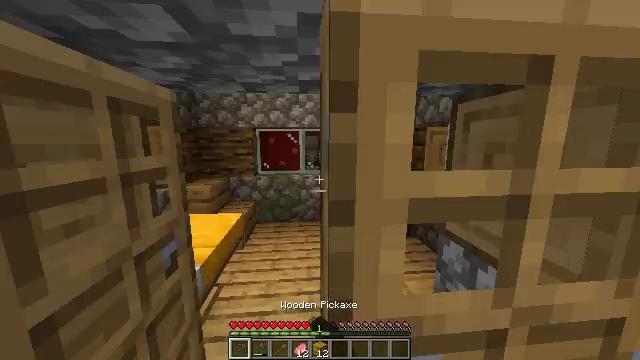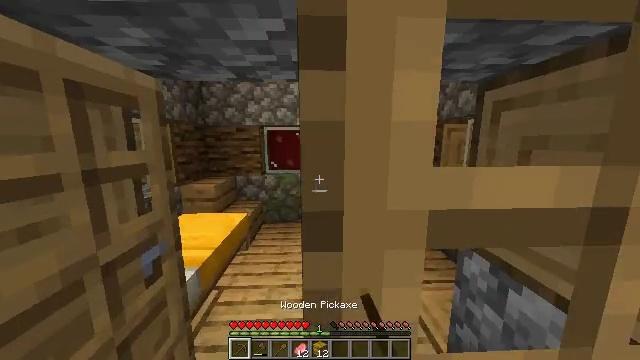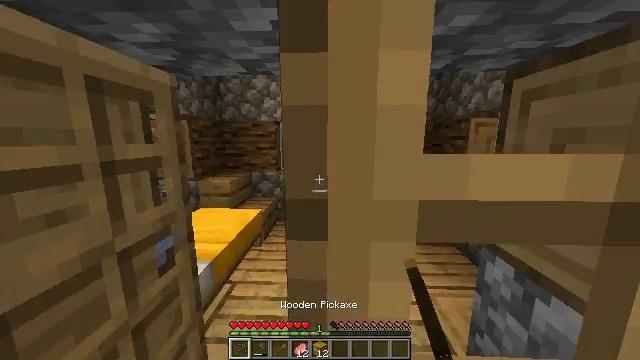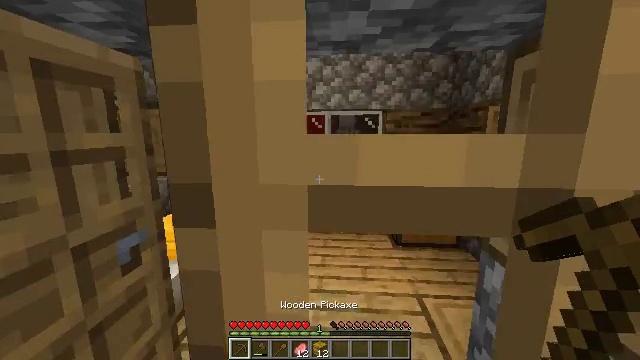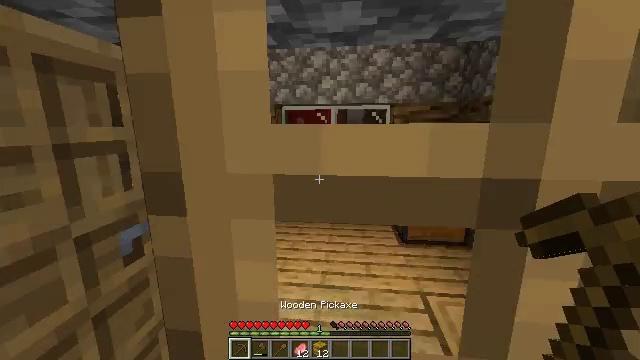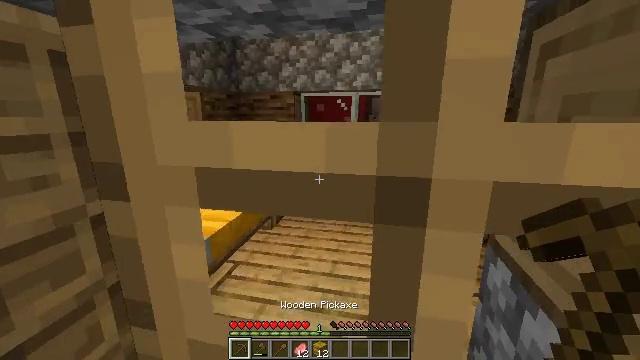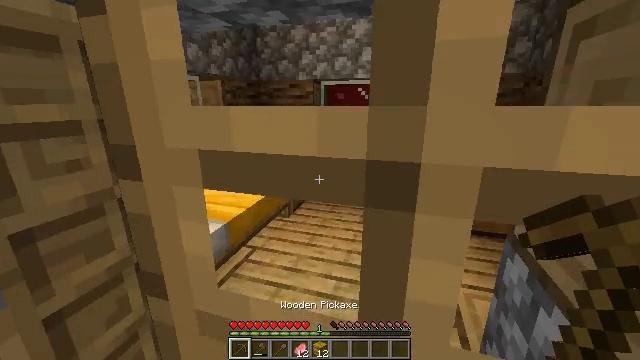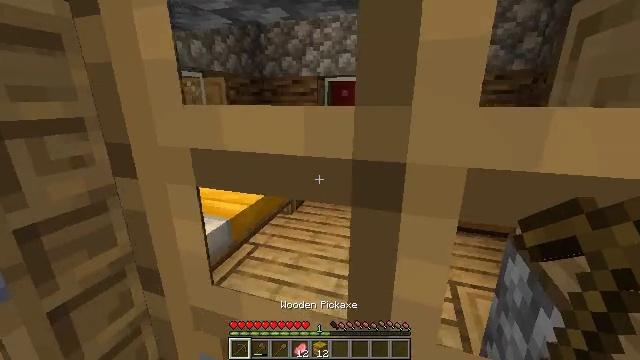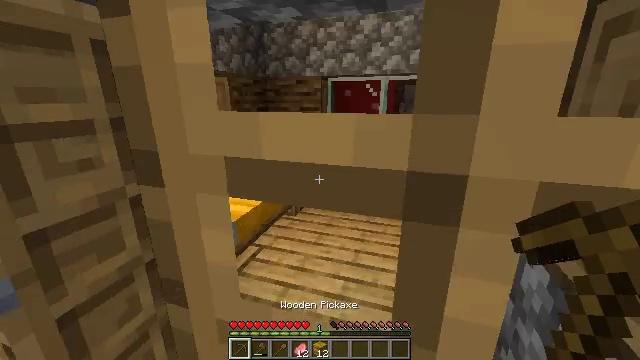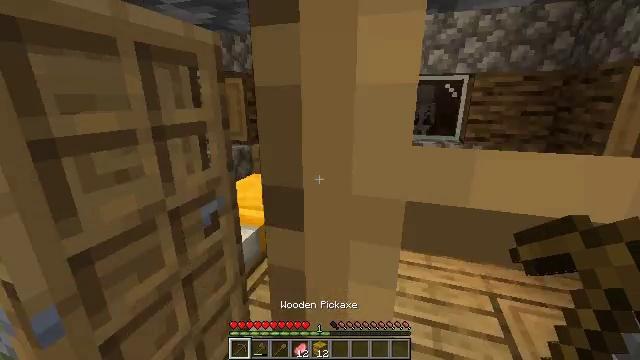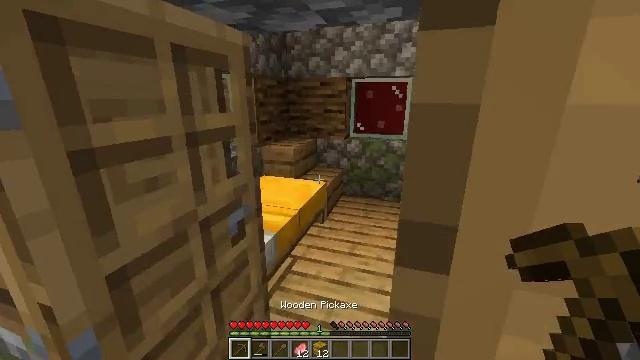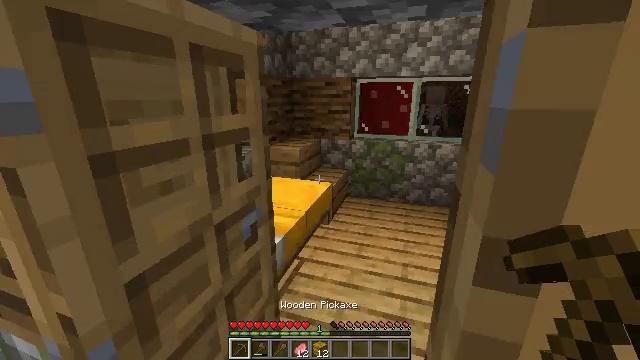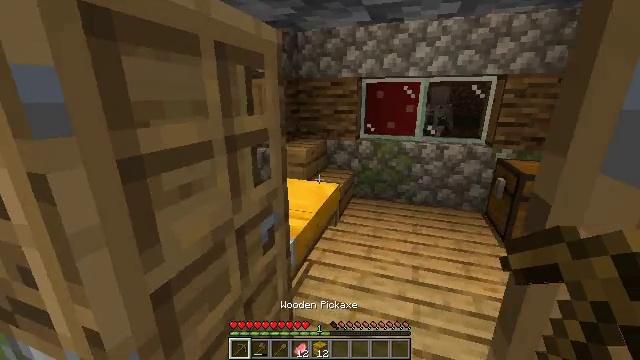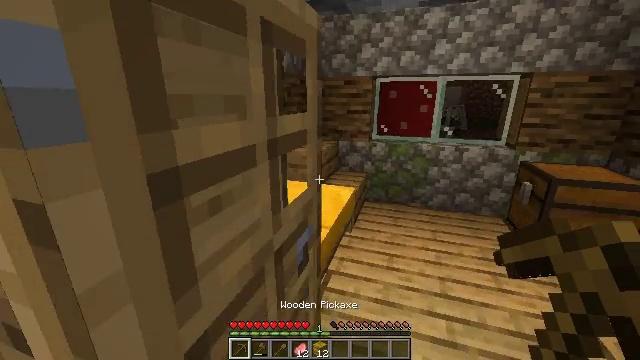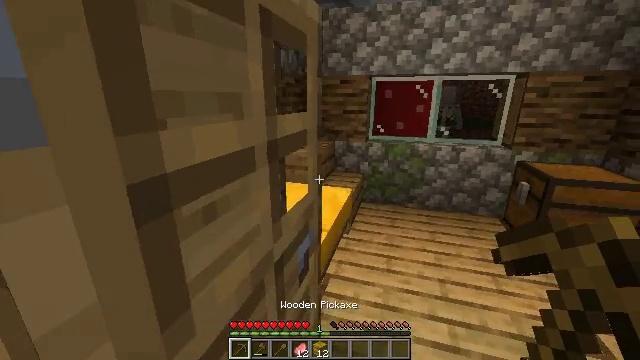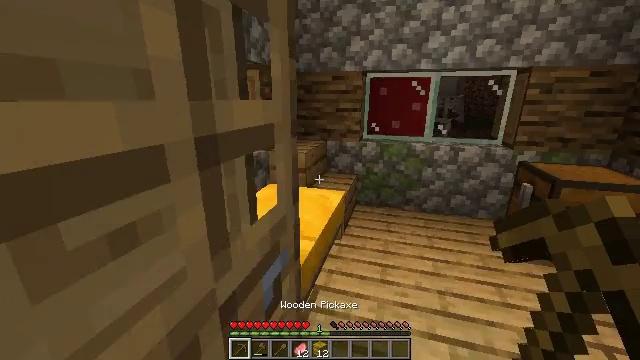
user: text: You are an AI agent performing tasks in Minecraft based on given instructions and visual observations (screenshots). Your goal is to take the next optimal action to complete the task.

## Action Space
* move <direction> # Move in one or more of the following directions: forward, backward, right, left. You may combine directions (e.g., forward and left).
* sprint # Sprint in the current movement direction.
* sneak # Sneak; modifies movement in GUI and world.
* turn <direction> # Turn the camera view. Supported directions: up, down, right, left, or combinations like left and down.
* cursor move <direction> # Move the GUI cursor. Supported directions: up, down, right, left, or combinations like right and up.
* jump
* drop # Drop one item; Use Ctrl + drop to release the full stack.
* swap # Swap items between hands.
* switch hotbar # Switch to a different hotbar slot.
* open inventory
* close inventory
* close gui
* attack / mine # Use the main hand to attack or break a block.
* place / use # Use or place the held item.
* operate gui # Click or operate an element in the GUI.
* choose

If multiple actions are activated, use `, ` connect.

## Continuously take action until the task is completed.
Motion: motion action
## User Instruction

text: Gather the yellow bed by attacking it.
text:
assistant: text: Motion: move forward, turn left
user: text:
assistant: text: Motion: move forward and move right, turn left
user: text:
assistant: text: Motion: move forward and move right, turn left
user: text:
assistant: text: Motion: move forward and move right, turn left
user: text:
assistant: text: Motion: move forward and move right, turn left and down
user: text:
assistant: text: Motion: move forward and move right, turn left and down
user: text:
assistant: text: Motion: move forward and move left, turn left
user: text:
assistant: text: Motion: move forward and move left
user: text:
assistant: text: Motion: move forward and move left
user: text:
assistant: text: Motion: move forward and move left
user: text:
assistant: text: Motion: move forward and move left
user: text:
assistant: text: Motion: move forward and move left
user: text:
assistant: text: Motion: move forward
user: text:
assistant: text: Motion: move forward, turn right
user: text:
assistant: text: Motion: move forward
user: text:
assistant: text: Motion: move forward
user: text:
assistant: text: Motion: move forward and move right
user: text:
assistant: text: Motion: move forward and move right
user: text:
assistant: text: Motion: move forward
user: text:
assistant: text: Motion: move forward and move right, turn down
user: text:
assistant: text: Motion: move forward and move right, turn down
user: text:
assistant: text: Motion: move forward and move right, turn left and down
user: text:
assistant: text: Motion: move forward and move right, turn right and down
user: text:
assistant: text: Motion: move right, turn right and up
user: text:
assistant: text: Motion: move right, turn right and up
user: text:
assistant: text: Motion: move left, turn right
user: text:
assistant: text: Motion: move left, turn right
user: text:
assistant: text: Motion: move forward, turn right
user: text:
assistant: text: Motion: move forward, turn right
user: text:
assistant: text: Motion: move forward, turn right